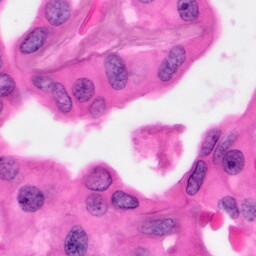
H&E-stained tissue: Pancreatic